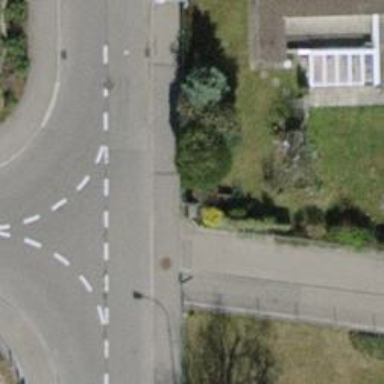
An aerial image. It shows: Bollard.